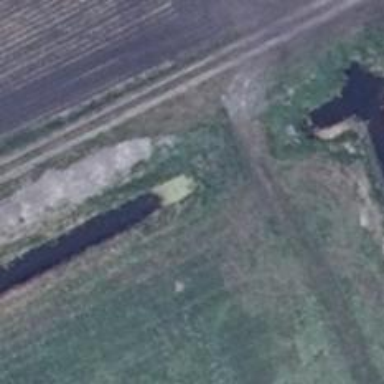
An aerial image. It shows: Culvert tunnel.